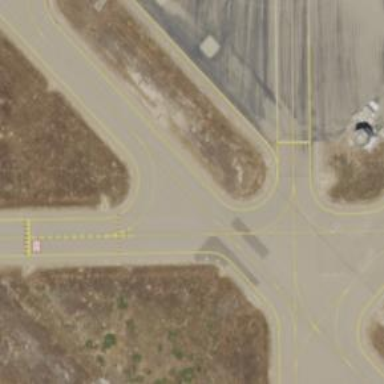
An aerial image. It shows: View of taxiway at the airport.